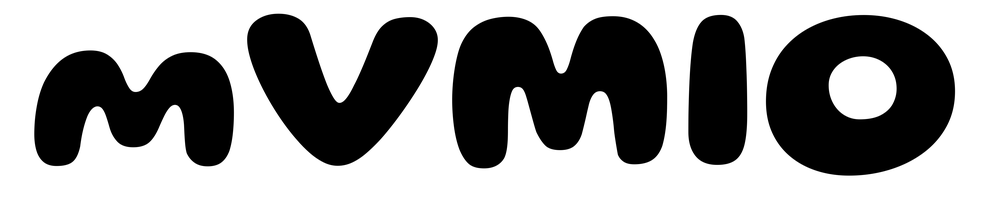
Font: Gluten_Bold